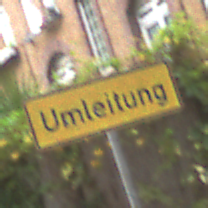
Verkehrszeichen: Umleitungsankuendigung
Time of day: MorningAfternoon
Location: Outdoor (Urban)
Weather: Overcast
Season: NotSpecified
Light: Natural